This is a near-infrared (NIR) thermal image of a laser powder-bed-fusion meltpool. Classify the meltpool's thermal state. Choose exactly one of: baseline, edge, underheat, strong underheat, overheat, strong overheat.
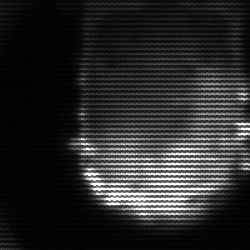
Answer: baseline